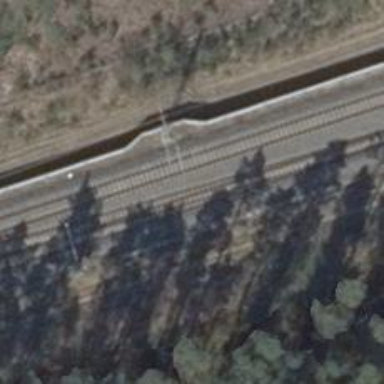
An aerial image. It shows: Railway track with contact lines for electrification.